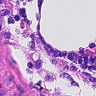
Metastatic tissue present: no